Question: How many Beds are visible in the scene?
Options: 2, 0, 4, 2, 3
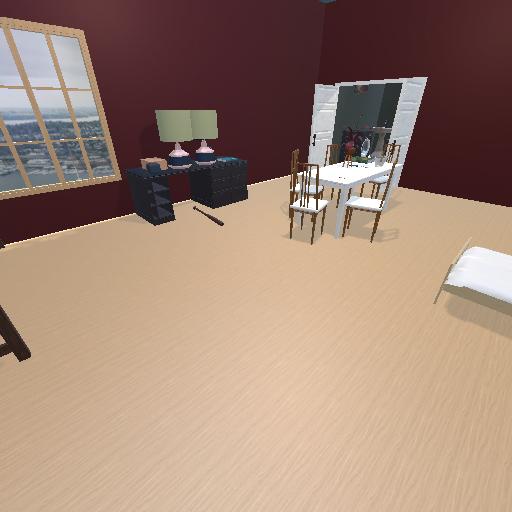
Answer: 2